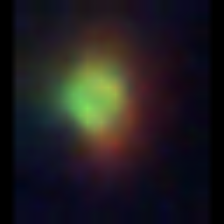
Taxon: NanoPlankton
Group: Other